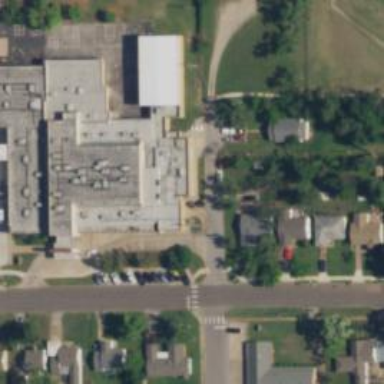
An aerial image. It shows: School.